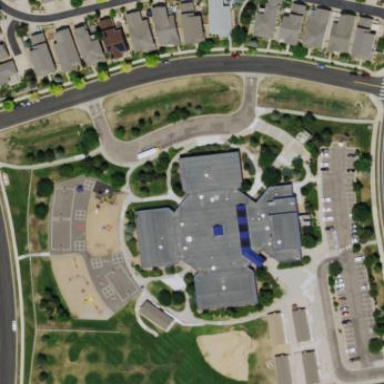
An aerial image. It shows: School building.